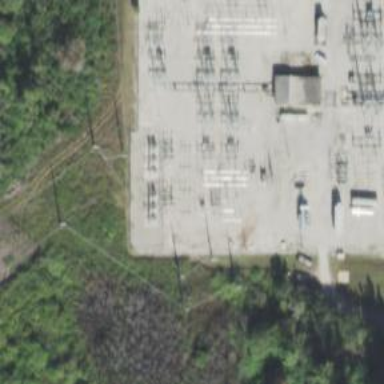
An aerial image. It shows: Switch used for power control.